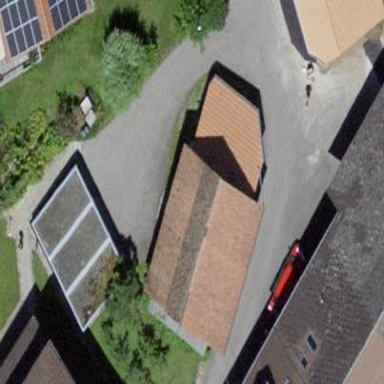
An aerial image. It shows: Shed.